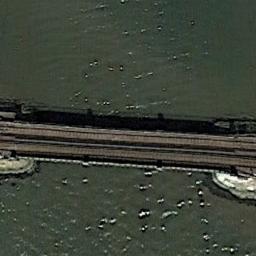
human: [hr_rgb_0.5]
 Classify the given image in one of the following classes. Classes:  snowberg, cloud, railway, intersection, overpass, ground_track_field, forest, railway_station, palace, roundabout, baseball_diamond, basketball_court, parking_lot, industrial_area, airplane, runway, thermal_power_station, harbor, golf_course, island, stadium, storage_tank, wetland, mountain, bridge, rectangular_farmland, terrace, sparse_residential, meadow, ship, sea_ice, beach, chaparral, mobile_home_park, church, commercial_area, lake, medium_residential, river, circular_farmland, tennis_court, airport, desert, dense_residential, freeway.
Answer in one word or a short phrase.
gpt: bridge